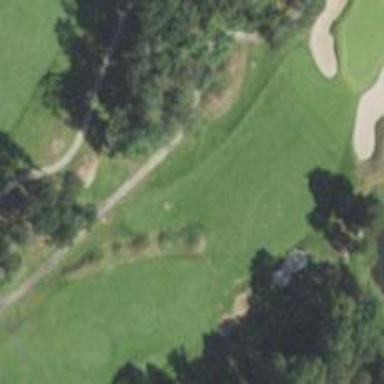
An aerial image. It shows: View of golf hole.